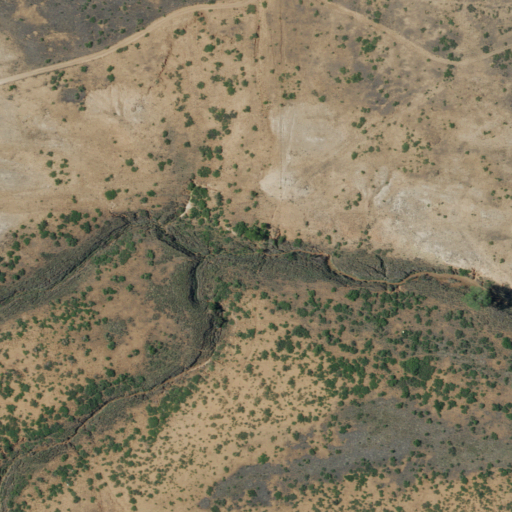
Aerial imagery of valley in New Mexico named South Wylie Draw containing only shrub